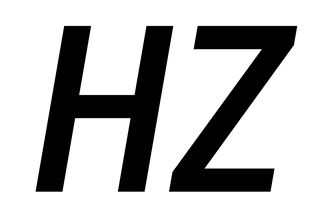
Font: Roboto-Italic_Condensed_Medium_Italic